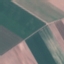
Label: AnnualCrop